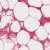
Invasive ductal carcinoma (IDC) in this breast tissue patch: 0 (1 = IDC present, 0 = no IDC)